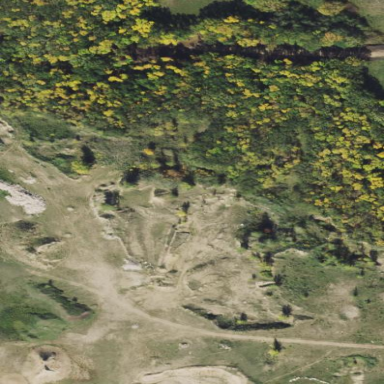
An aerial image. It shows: Quarry area.